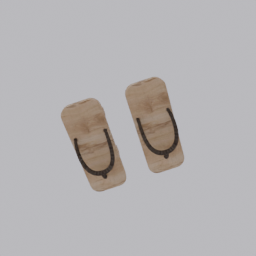
Label: people